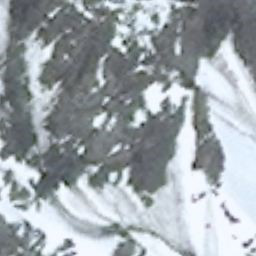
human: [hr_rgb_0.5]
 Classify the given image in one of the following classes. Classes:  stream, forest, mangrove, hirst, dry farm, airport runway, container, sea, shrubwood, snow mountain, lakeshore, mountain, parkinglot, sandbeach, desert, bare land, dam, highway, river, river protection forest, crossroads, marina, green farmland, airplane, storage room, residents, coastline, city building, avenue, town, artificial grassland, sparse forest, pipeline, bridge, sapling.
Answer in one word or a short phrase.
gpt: snow mountain